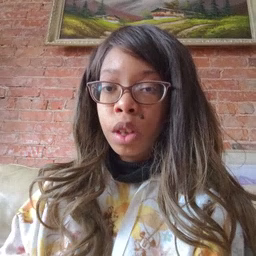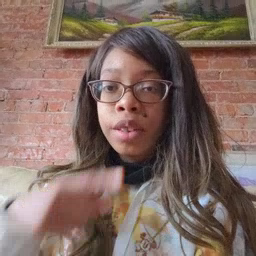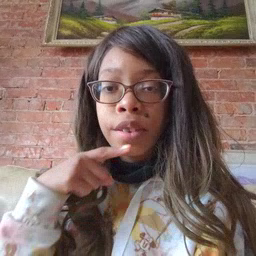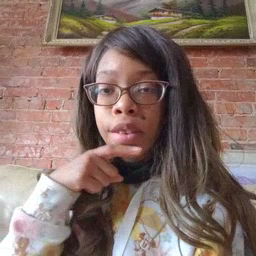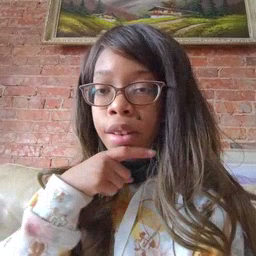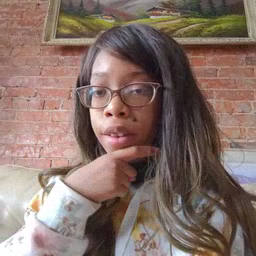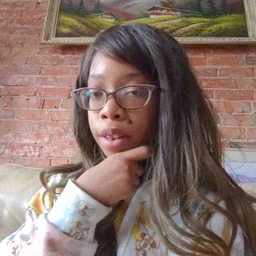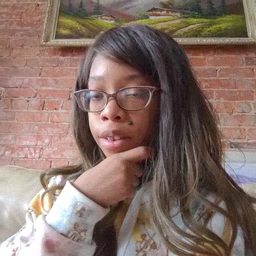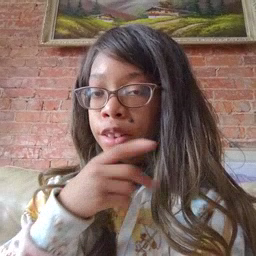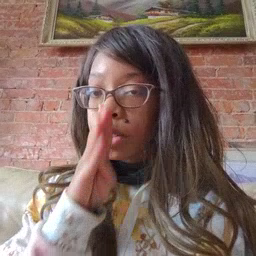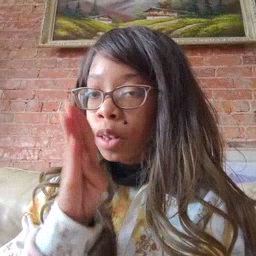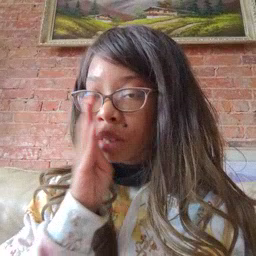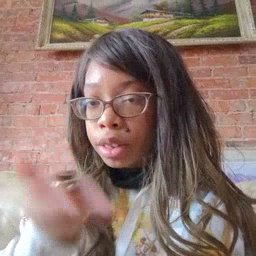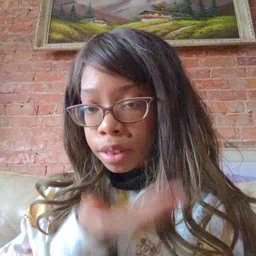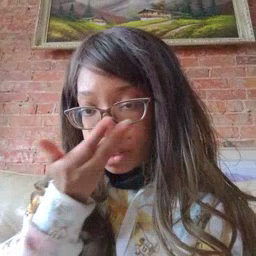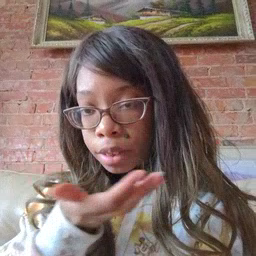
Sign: cereal